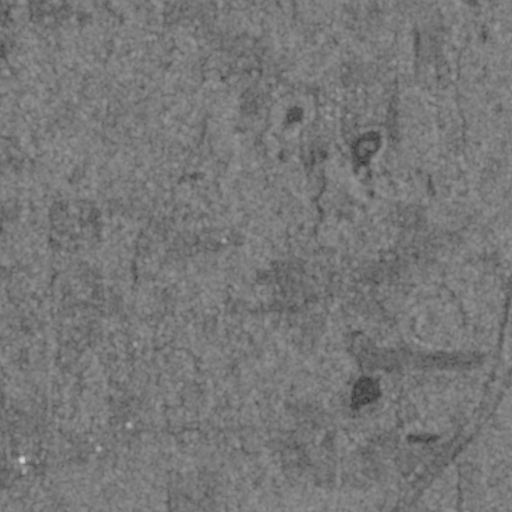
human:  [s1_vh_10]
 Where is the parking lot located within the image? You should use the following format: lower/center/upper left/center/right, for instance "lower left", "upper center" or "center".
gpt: The parking lot is located in the upper center of the image.
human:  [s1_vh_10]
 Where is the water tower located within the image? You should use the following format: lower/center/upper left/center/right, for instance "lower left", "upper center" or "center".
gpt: The water tower is located in the upper center of the image.
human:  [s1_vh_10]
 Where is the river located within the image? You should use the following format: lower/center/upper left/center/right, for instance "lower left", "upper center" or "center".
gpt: The river is located in the lower left of the image.
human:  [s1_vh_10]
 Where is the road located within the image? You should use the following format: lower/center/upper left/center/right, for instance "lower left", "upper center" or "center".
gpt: There is no road in the image.

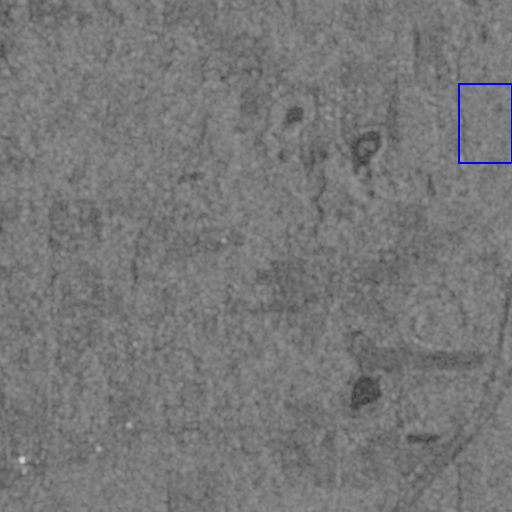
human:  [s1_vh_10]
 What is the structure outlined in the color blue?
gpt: The structure outlined in blue is a crop field.
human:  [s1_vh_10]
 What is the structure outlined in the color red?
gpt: There is no red outline.